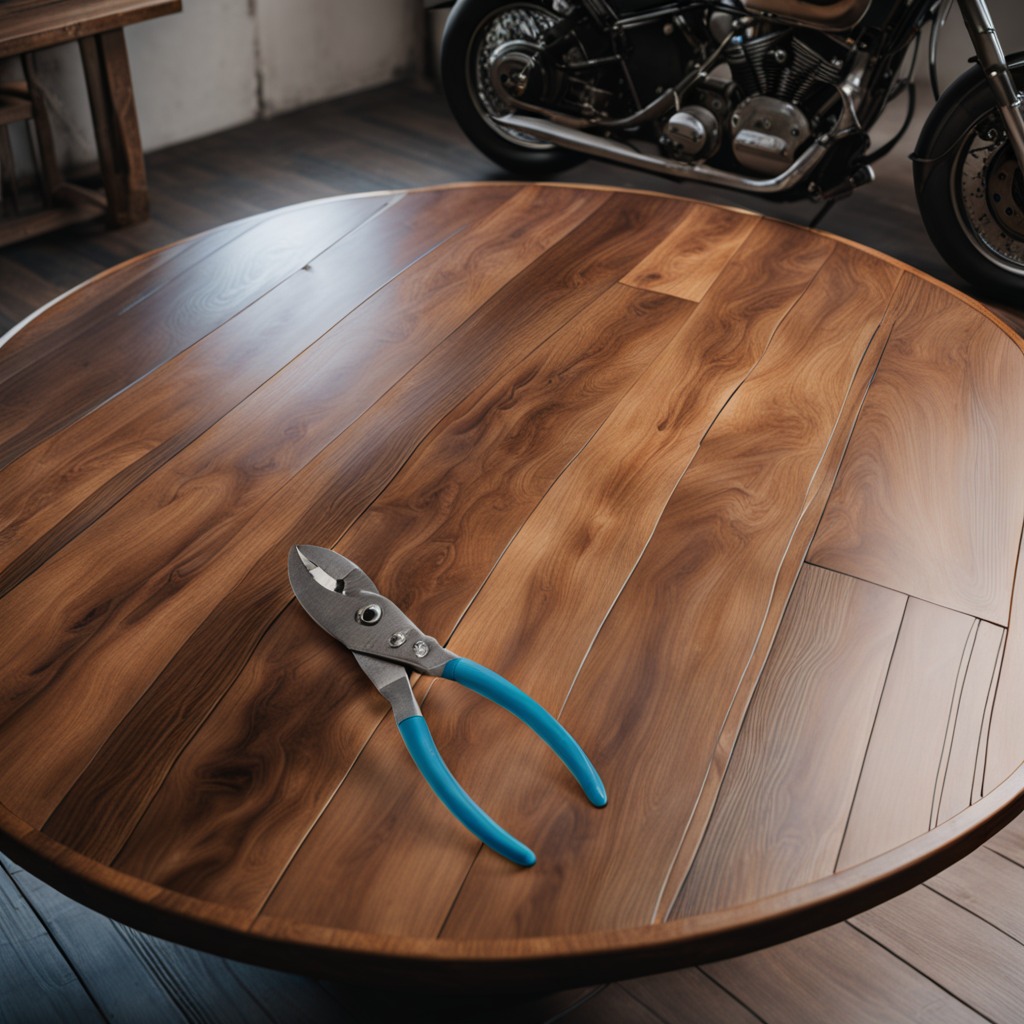
A plier is lying on the table.